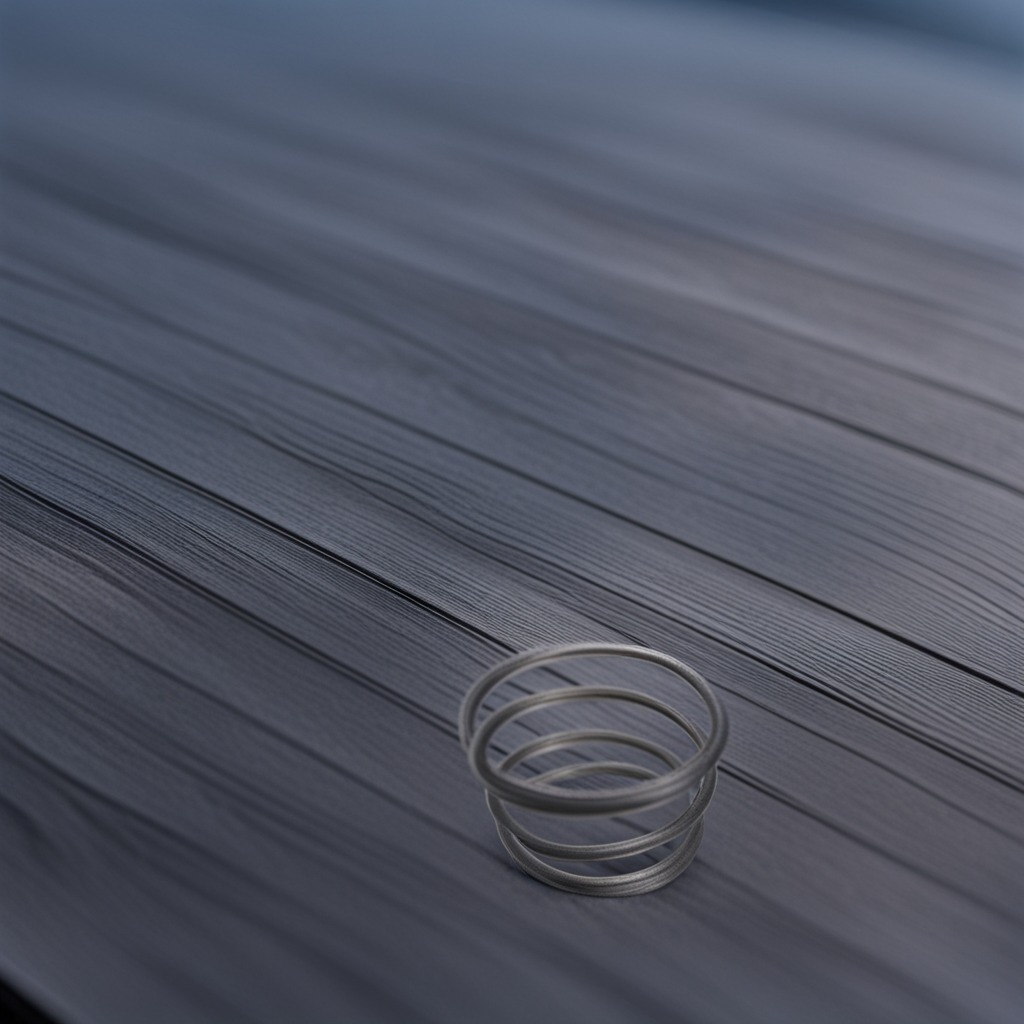
A coiled metal spring is lying on the table.